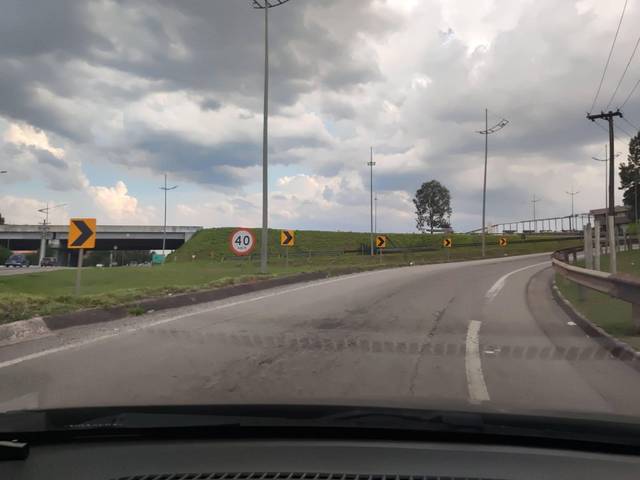
Region: Brazil
Coordinates: -23.402, -46.331